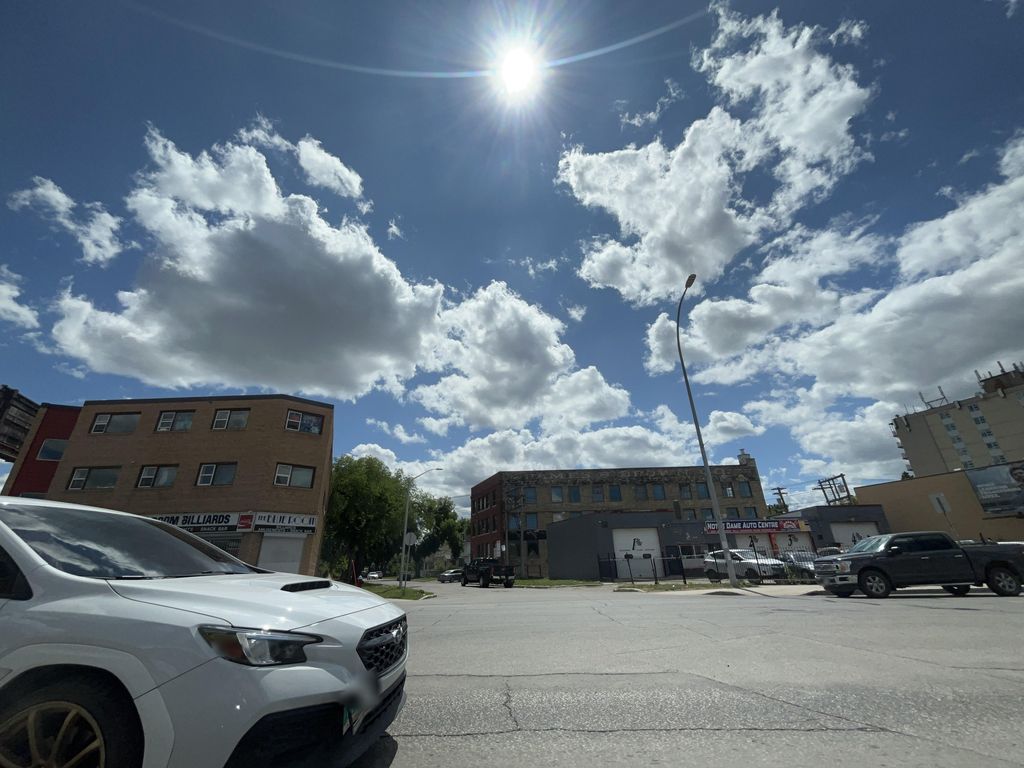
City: winnipeg